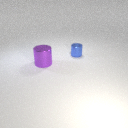
small blue metal cylinder to the right of large purple metal cylinder